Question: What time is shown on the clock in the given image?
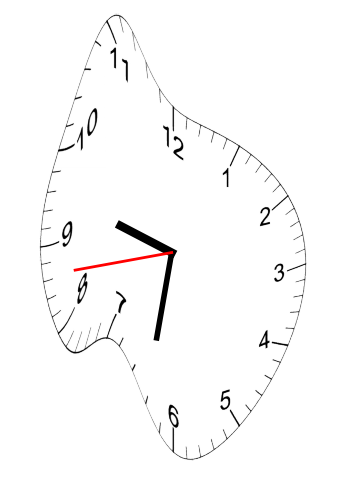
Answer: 09:31:43